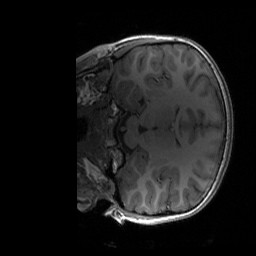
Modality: T1w
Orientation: coronal
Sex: female
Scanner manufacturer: siemens
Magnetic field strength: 3 T
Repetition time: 1.9 s
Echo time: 0.00243 s